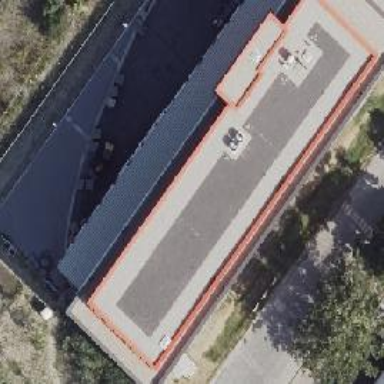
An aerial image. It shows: Commercial building housing storage rental shop.